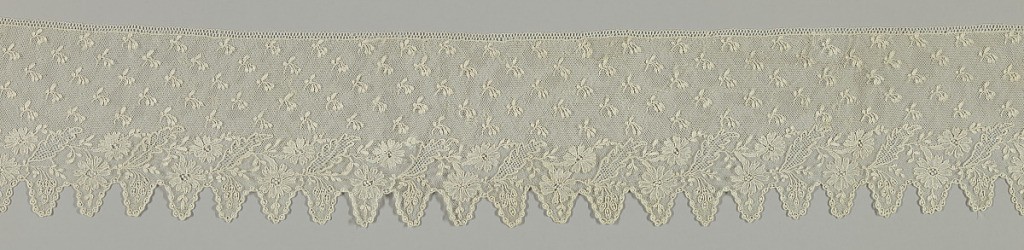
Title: Border
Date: early 19th century
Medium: linen Technique: needle lace, 6-sided reworked ground
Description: Border with an elaborate scalloped border filled by floral sprays. Remaining area powdered by sprays.